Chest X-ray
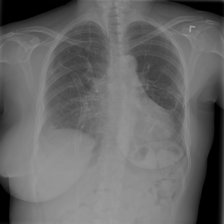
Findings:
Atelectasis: negative
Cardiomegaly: negative
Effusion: negative
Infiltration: negative
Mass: negative
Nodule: negative
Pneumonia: negative
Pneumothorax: negative
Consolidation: negative
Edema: negative
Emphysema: negative
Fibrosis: negative
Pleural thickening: negative
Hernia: negative